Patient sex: M
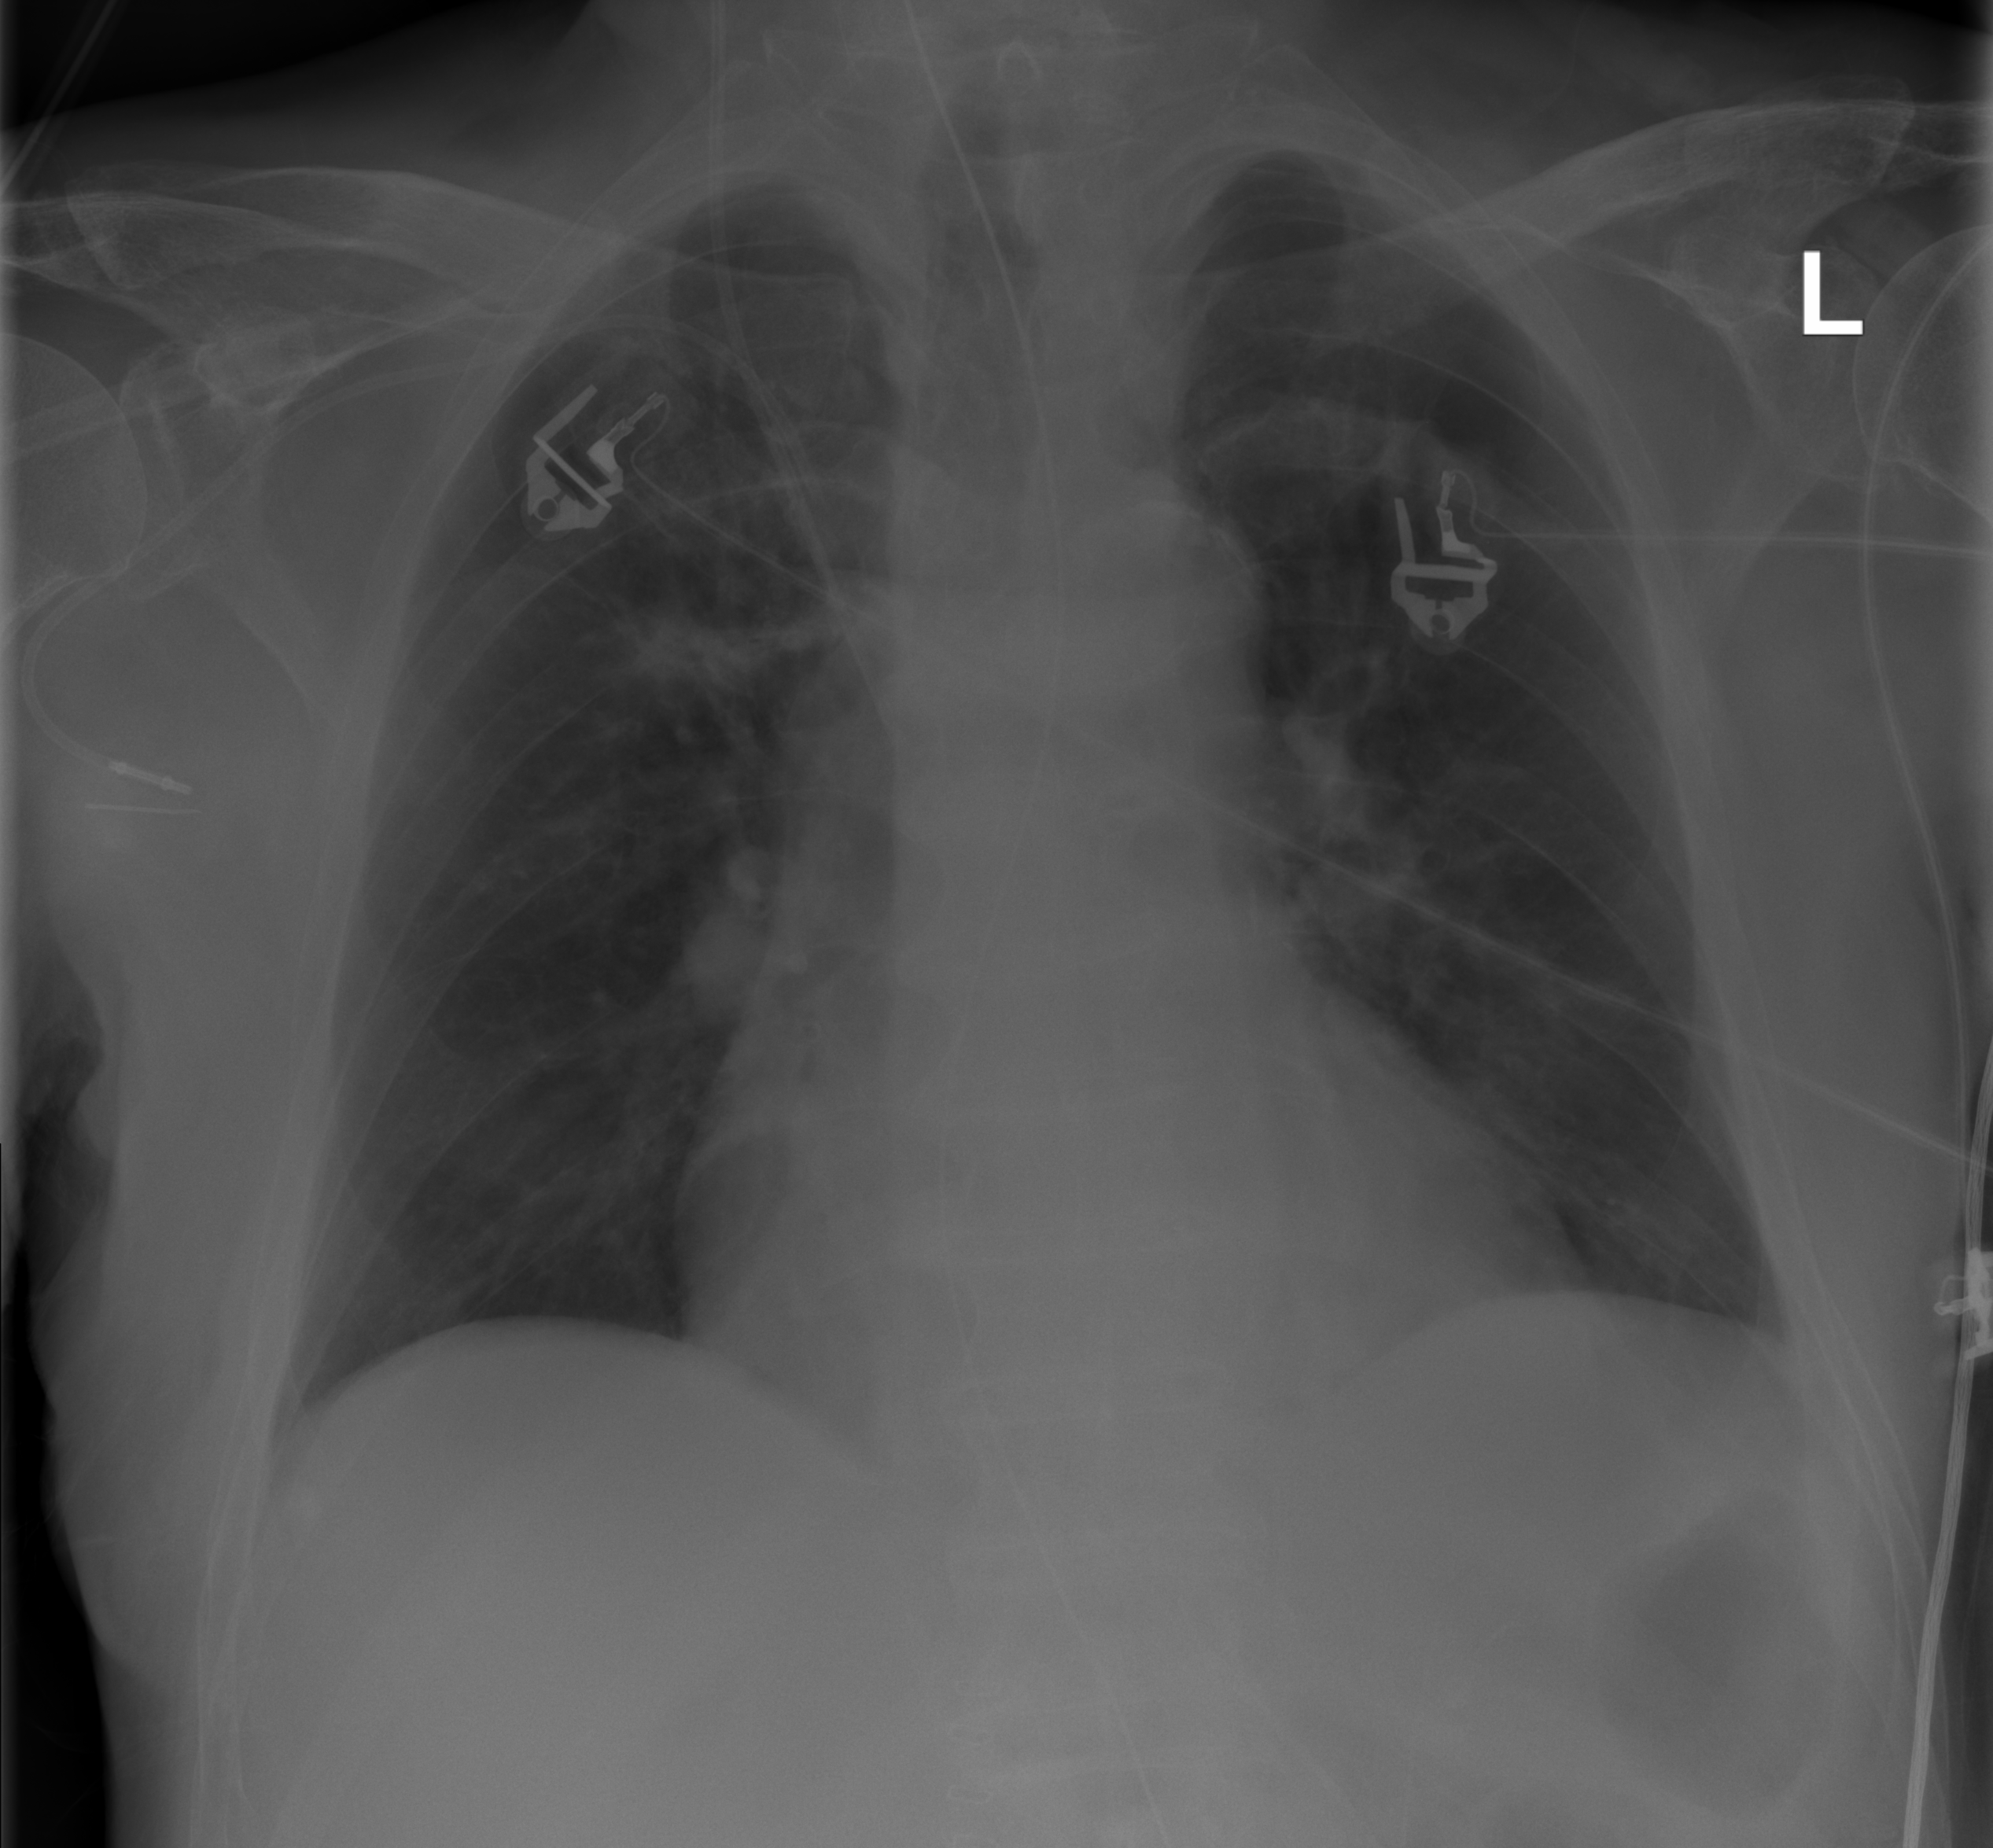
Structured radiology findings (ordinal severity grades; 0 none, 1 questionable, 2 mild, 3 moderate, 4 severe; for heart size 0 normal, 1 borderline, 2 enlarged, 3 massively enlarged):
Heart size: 1
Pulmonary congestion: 0
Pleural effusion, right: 0
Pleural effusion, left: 0
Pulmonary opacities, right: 0
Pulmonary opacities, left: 0
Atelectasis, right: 2
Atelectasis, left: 0